Question: I've got this array:
[1,2,3,4,5]
I want to determine the position difference between two elements, but in a "rotation" mode.
Example:
I have 3 and I want to know how far is 2, I do a 3.position - 2.position, and I've got 1.
But, if I have 5, and I want to know the position difference beetween 5.position and 1.position, with the precedent difference, I will have 5-1=4, and because there is array rotation, I want 1.
Do you have an idea of how I can do that ? (I work in Javascript)
EDIT:
Here is a draw that can explain clearer what I want to do
EDIT 2: Better draw

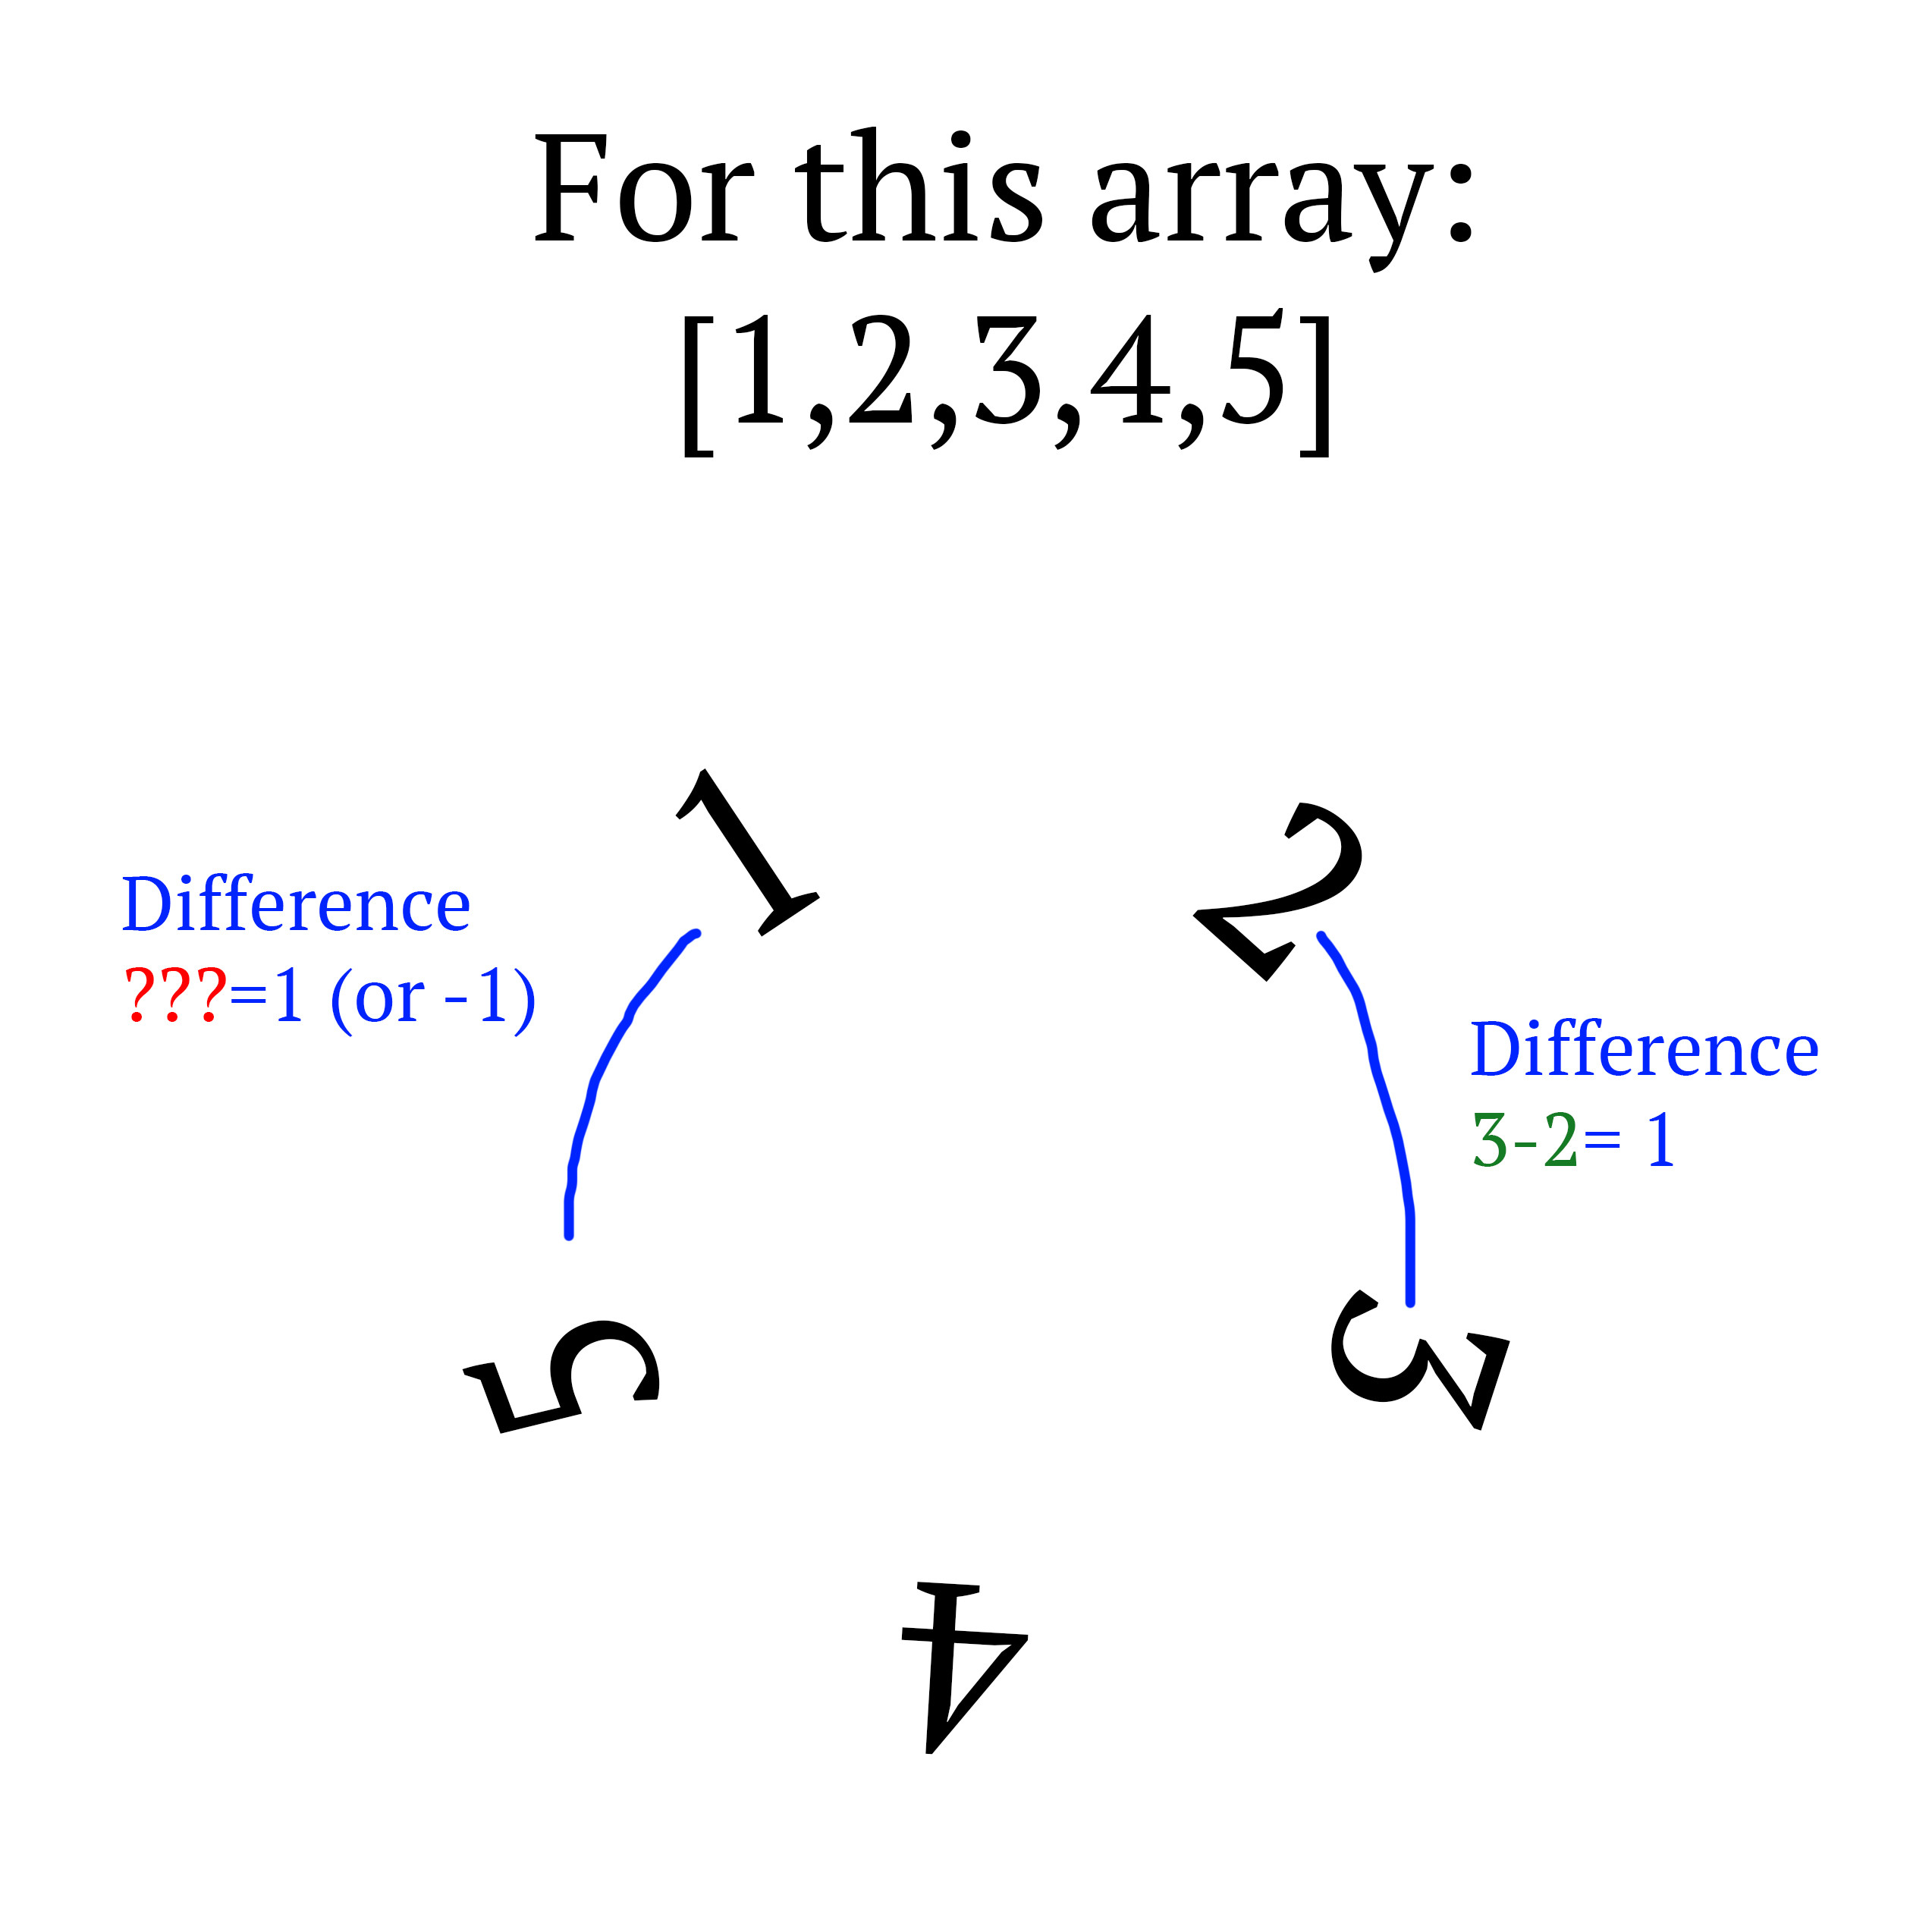
Answer: Calculate both the distance within the array, and the distance when wrapping around, and use the smallest.
This code uses 'pos1' and 'pos2' as the index of the items in the array 'arr', and assumes that 'pos1 < pos2':
'''
var distance = Math.min(pos2 - pos1, pos1 + arr.length - pos2);
'''